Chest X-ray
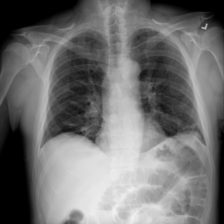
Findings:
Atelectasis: positive
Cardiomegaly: negative
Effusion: positive
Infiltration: negative
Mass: negative
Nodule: negative
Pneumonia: negative
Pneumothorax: negative
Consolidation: negative
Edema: negative
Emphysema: negative
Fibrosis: negative
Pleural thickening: negative
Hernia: negative